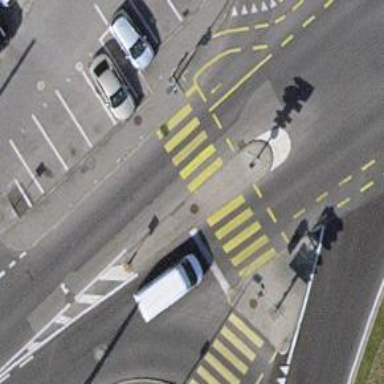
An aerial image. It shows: Uncontrolled crossing with zebra marking and island.